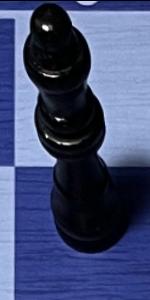
Label: Queen_Black